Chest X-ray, PA view. Patient: 35 years old, sex F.
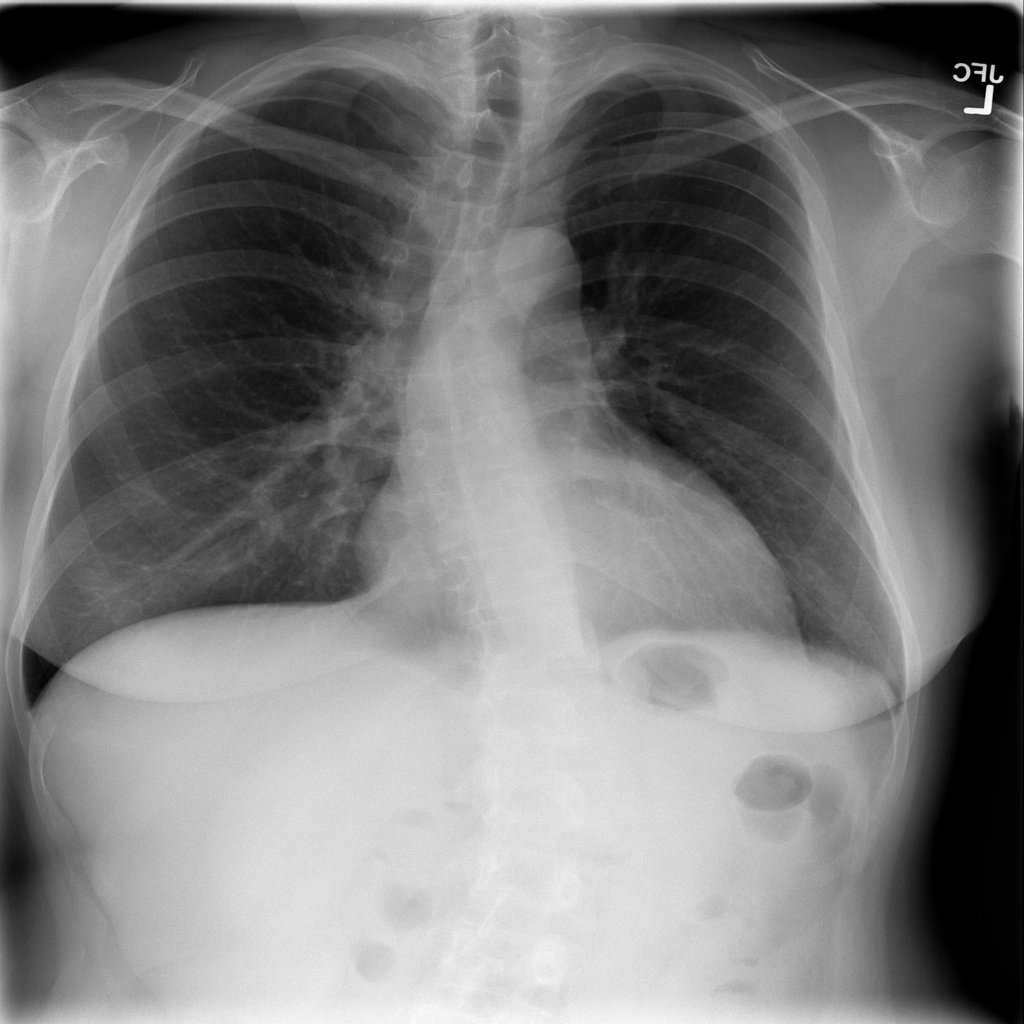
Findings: Infiltration